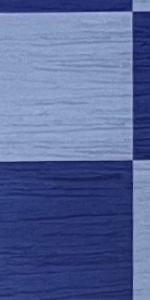
Label: Empty